Field crop: tomato
Growth stage: 1
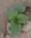
Species: solanum